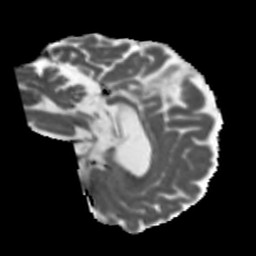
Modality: MD
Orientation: sagittal
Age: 46
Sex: male
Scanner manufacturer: siemens
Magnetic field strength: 3 T
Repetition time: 5.47 s
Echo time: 0.0854 s